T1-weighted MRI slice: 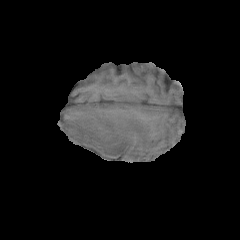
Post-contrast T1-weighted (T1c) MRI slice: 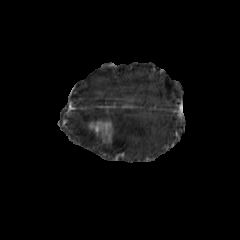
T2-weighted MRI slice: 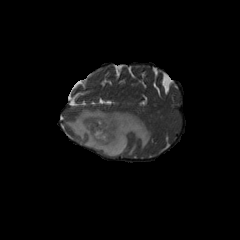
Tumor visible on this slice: yes